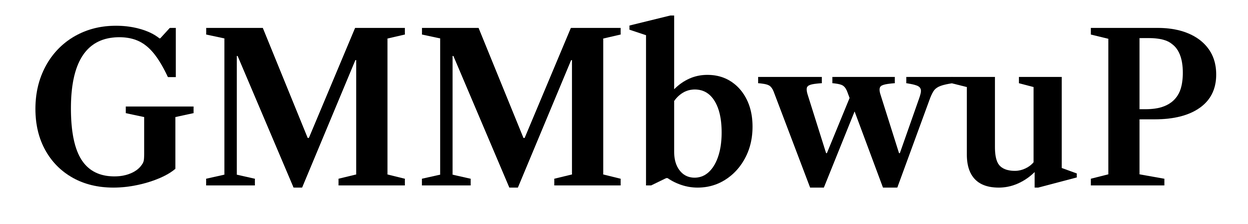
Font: LibreCaslonText_SemiBold